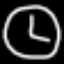
Label: clock